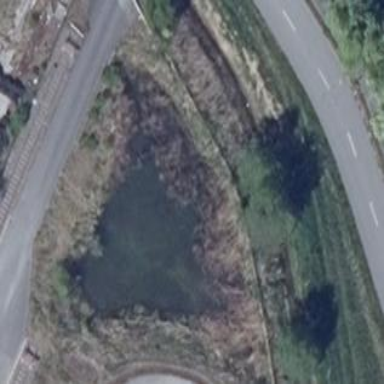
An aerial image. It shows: Serene pond surrounded by nature.